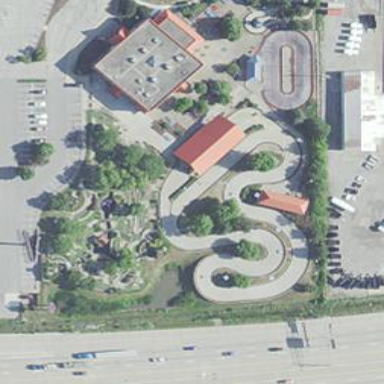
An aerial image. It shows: Karting raceway.